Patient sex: M
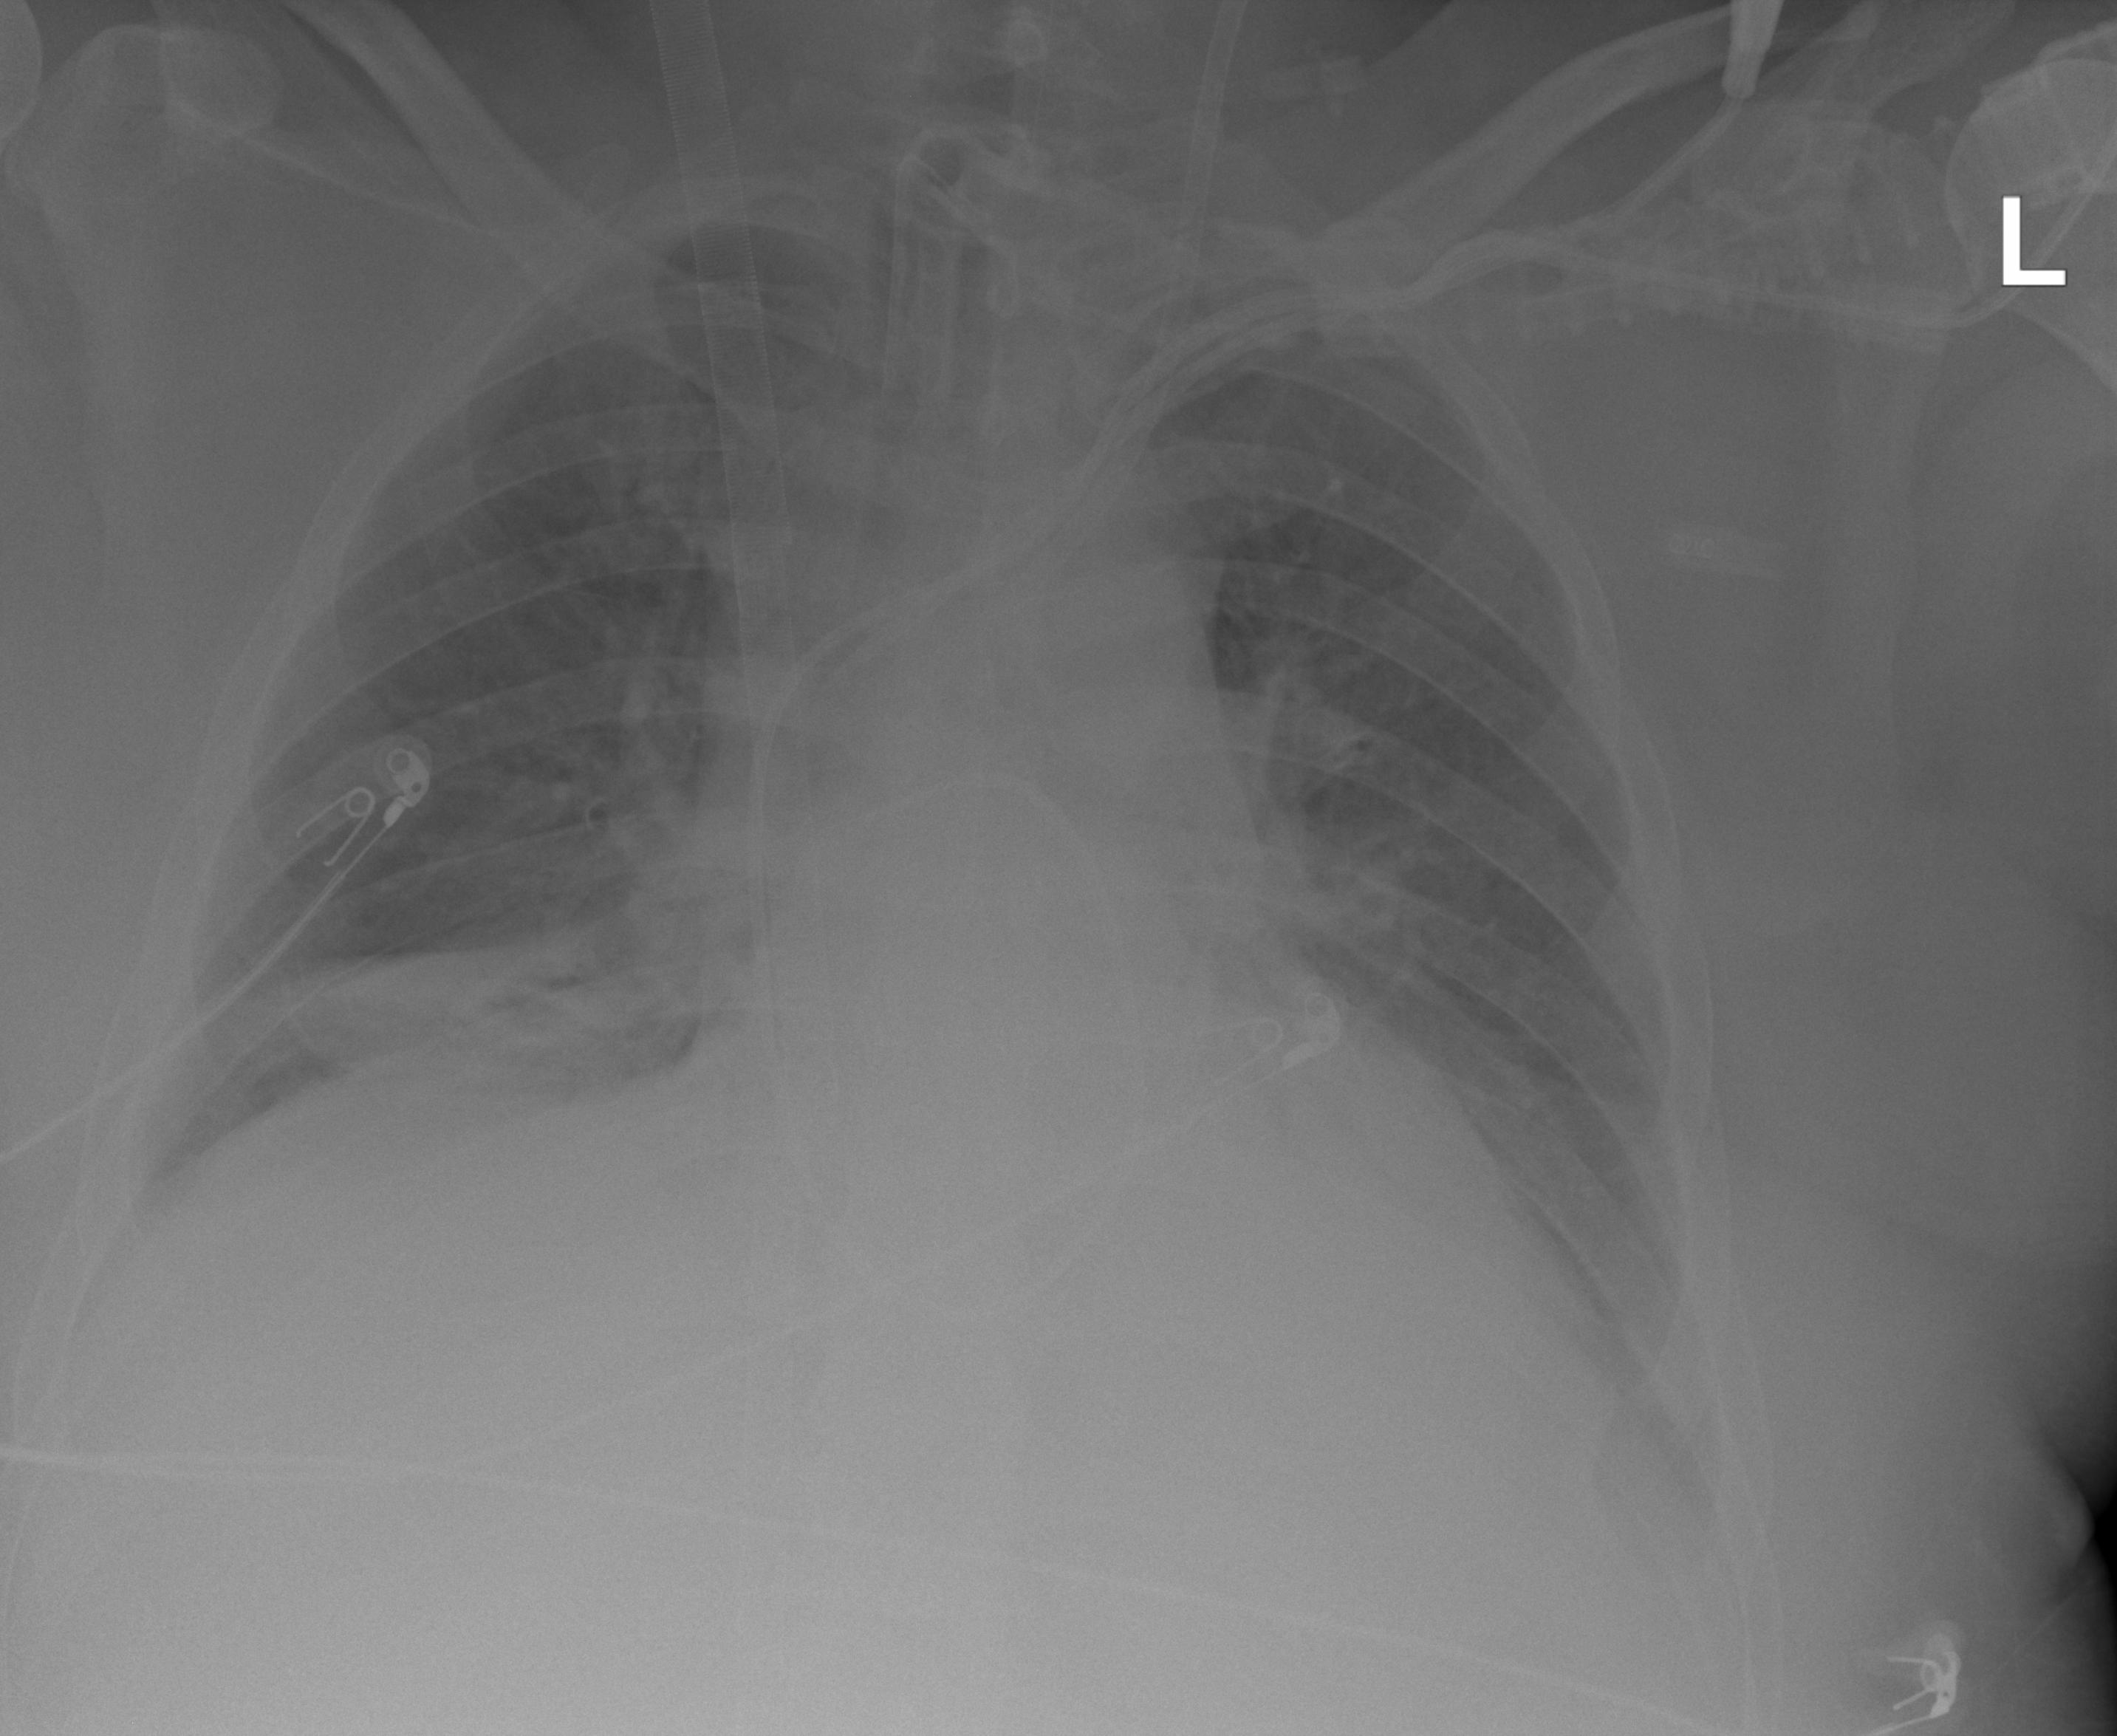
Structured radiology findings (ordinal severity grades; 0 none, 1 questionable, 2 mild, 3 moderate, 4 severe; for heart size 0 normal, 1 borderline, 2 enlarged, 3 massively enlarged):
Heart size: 2
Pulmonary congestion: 2
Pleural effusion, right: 2
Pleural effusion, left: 2
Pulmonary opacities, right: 2
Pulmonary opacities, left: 0
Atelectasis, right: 3
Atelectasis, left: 2